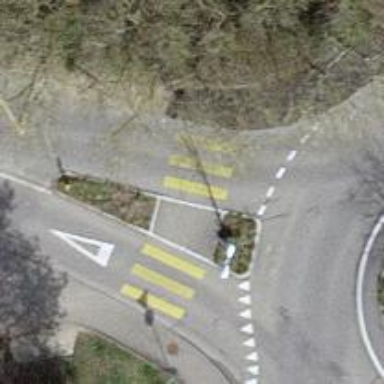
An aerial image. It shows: Marked crossing with zebra stripes on the road.